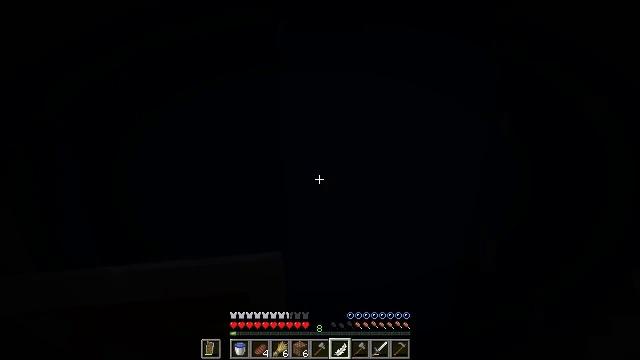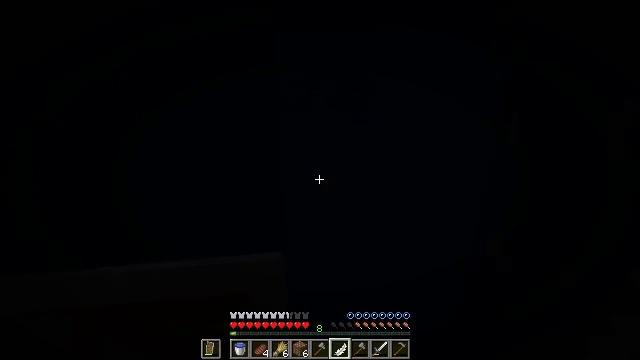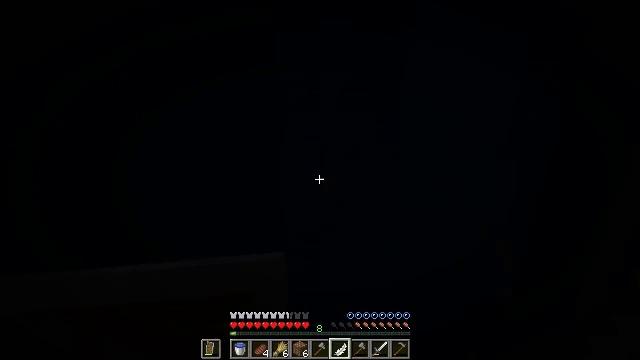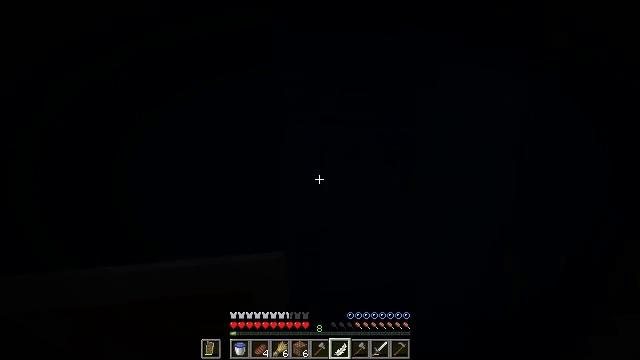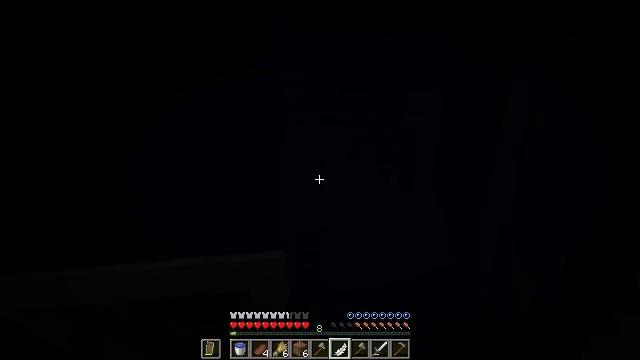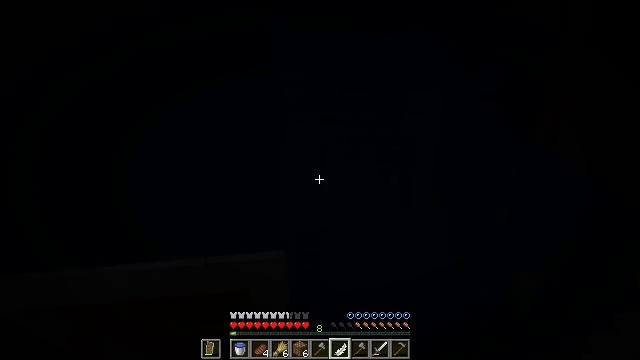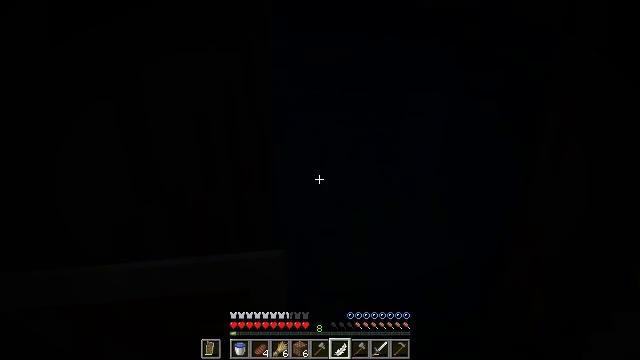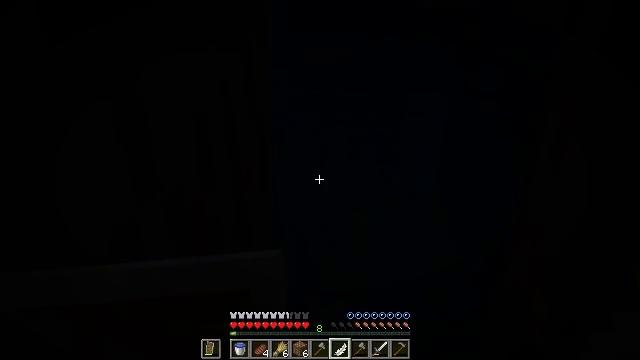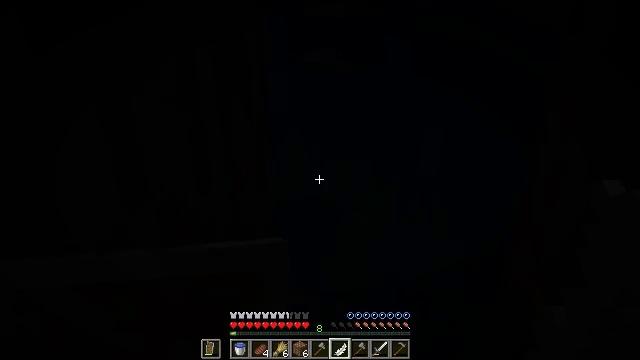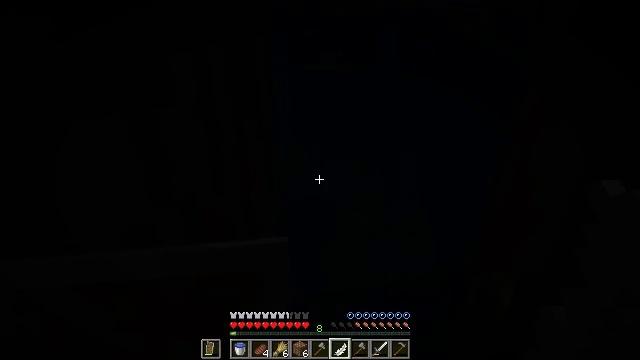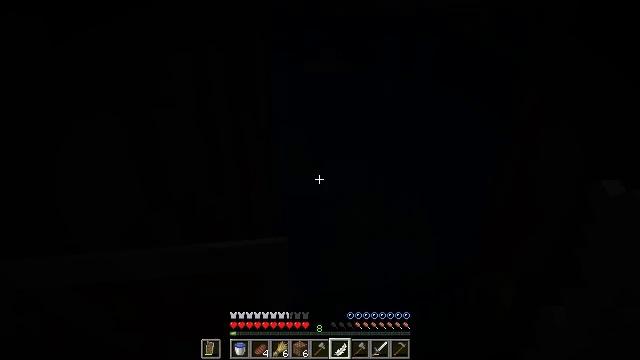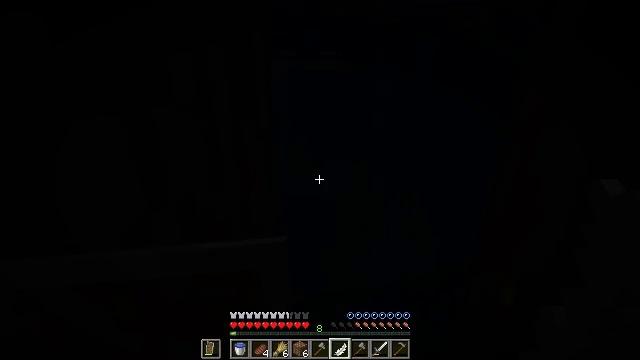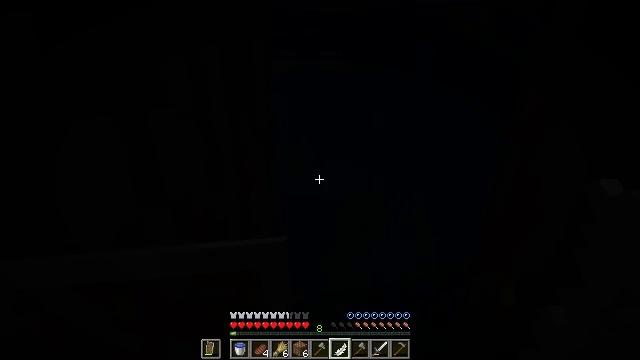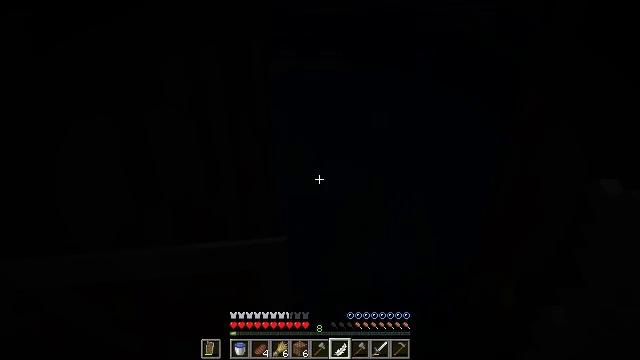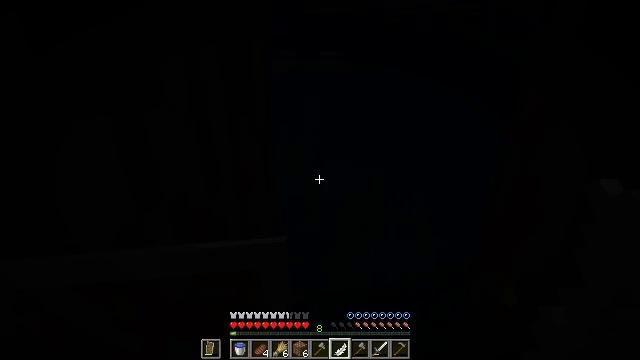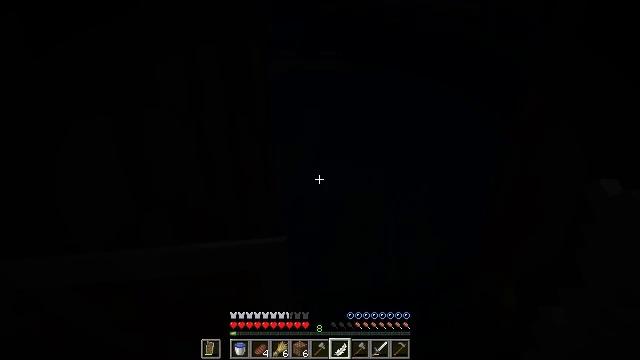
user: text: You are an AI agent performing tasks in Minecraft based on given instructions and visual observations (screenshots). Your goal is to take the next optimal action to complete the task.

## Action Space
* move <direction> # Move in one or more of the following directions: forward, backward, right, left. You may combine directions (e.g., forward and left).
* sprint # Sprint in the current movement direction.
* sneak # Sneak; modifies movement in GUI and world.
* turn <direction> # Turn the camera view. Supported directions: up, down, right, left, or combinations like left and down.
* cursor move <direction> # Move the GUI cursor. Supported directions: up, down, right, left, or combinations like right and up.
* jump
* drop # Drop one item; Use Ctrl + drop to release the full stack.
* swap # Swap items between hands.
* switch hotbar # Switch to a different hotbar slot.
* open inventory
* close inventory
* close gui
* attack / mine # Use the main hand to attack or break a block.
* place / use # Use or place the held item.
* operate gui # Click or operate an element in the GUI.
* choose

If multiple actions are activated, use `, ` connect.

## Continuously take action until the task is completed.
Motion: motion action
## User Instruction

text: Mine the oak door to pick it up.
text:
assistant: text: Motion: move forward
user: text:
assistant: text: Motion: move forward
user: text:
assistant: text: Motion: no_op
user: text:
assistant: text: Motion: no_op
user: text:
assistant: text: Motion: no_op
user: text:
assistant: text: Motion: no_op
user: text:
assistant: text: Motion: no_op
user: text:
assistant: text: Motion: no_op
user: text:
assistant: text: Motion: no_op
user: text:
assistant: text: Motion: no_op
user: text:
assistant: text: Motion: no_op
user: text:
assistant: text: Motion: no_op
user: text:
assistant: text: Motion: no_op
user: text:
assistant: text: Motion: no_op
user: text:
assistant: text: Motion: no_op
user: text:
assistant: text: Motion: move forward
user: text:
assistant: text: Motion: move forward
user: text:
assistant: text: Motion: move forward
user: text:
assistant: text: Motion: no_op
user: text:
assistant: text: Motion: no_op
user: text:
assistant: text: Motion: no_op
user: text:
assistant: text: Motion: no_op
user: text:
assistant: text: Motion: no_op
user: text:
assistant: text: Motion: no_op
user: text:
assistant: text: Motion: no_op
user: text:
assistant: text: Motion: no_op
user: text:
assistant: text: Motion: no_op
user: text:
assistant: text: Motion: no_op
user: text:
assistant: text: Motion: no_op
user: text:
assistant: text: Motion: no_op